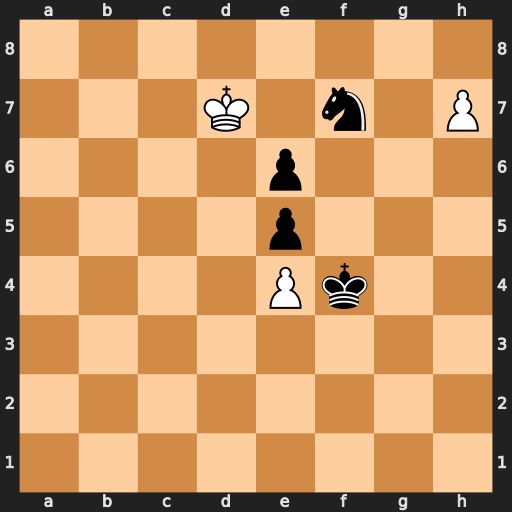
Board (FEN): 8/3K1n1P/4p3/4p3/4Pk2/8/8/8
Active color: w
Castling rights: -
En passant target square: -
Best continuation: Ke7 Ng5 h8=Q